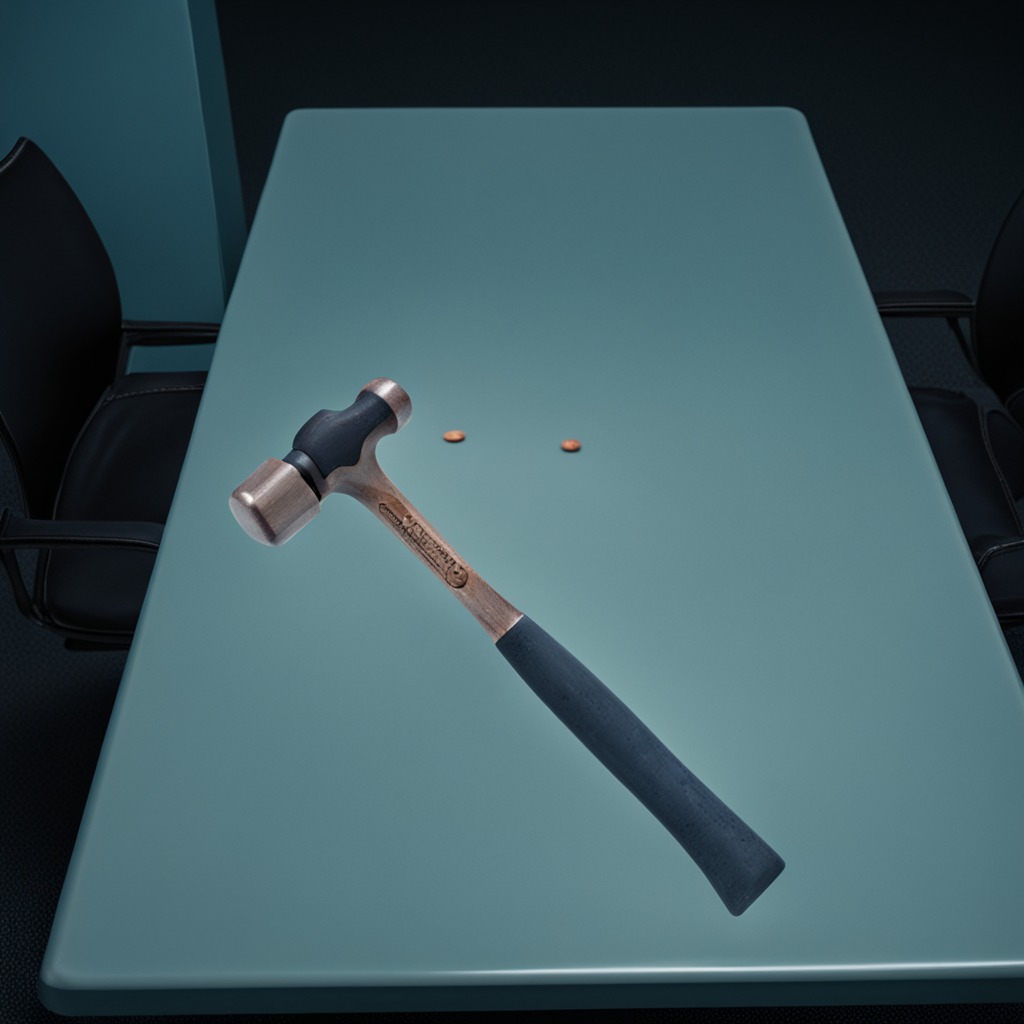
A hammer is lying on a clean empty table in a railway signal maintenance room lit by harsh overhead fluorescents photorealistic surface textures crisp shadows high dynamic range